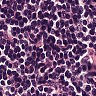
Metastatic tissue present: no